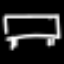
Label: bed